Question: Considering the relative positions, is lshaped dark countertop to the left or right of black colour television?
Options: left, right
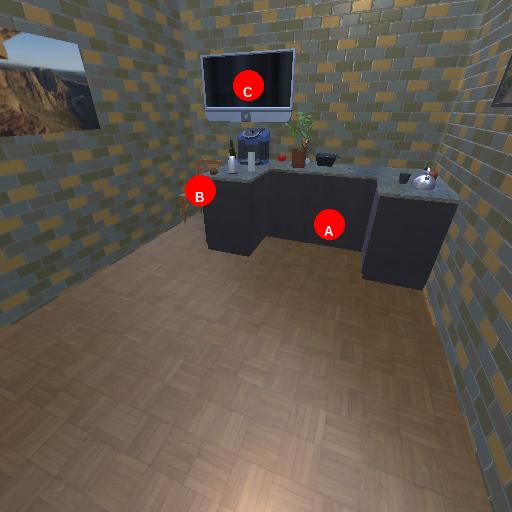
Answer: left